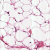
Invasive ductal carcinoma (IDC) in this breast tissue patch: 0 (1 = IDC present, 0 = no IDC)